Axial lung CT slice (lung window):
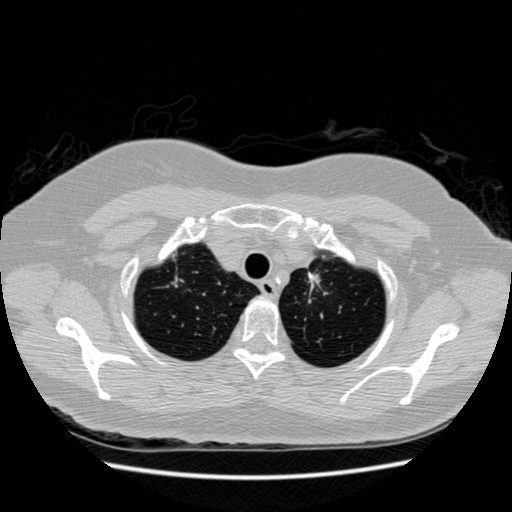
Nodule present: yes
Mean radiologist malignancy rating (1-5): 4